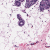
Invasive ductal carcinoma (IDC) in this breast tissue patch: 0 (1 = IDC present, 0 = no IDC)